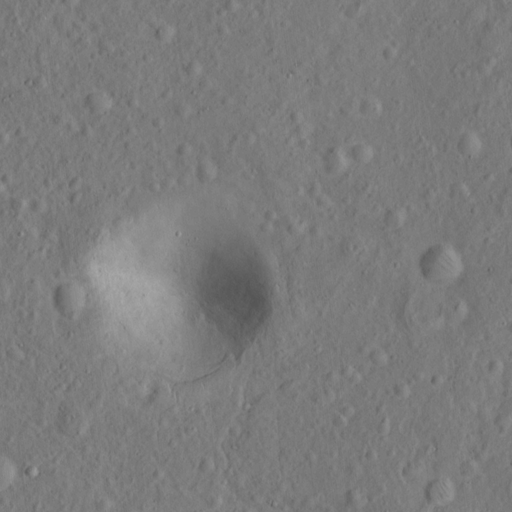
Objects detected: cone